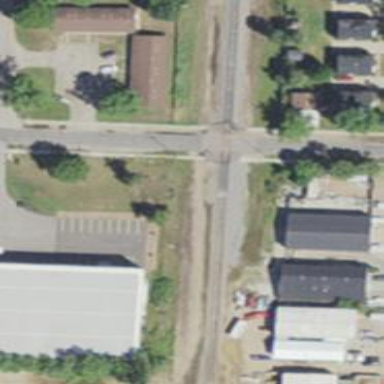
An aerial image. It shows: Railway crossing.